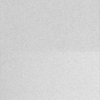
Label: dusty